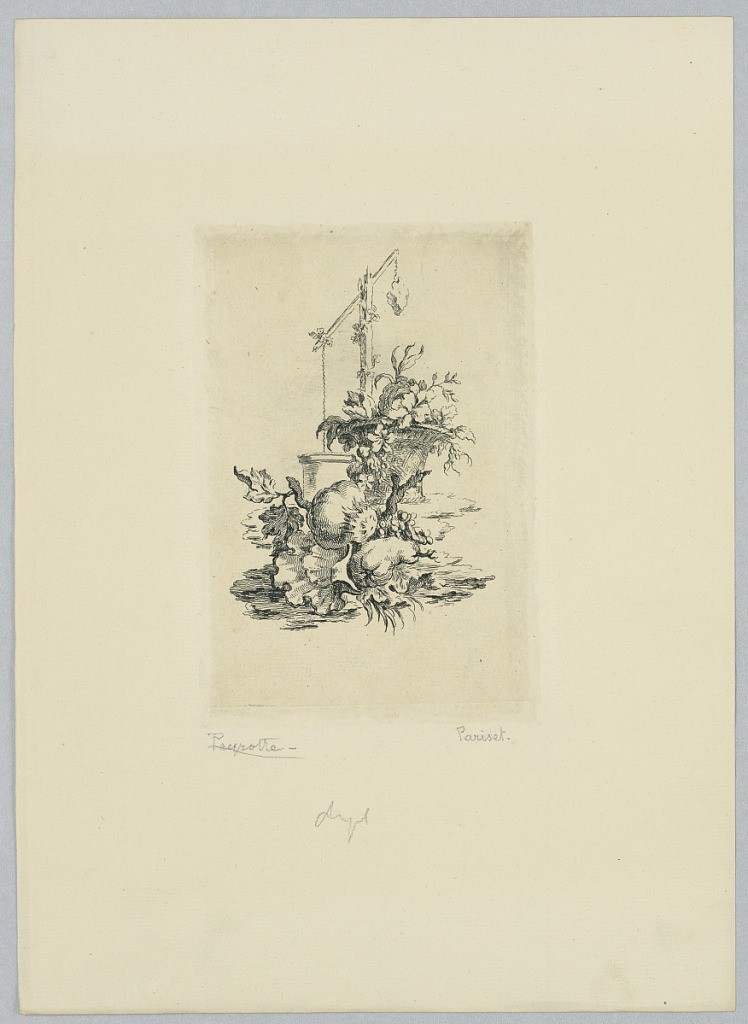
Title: Vignette with Gourds, a Basket, and a Scale
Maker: D. P. Pariset, French, 1740 - ca. 1783
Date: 1769–1782
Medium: Engraving on paper
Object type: Print
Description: Vignette with Gourds, a Basket, and a Scale